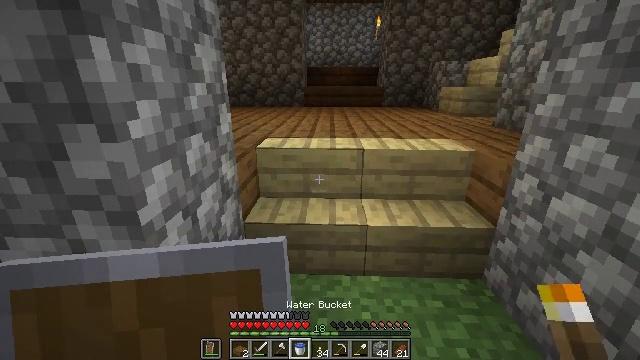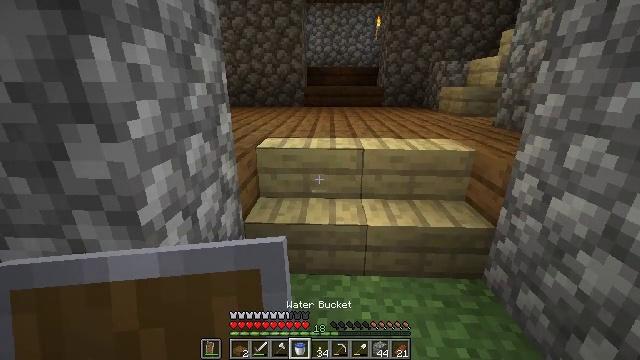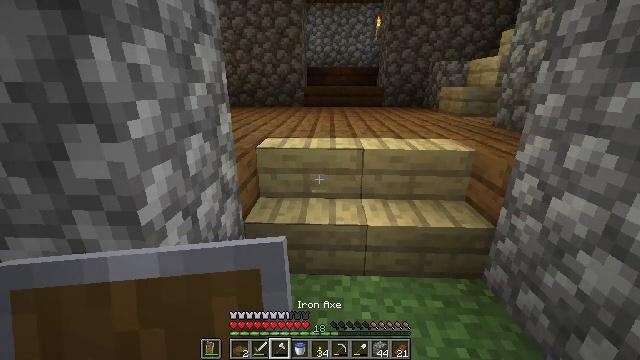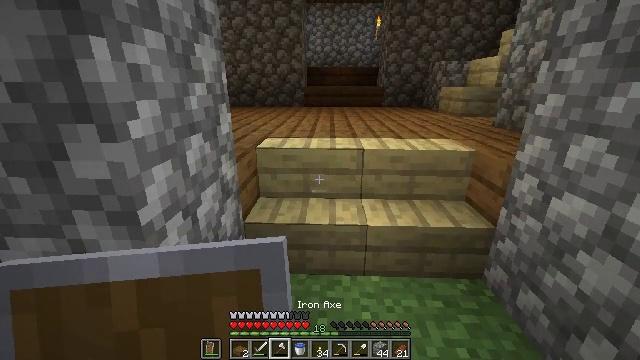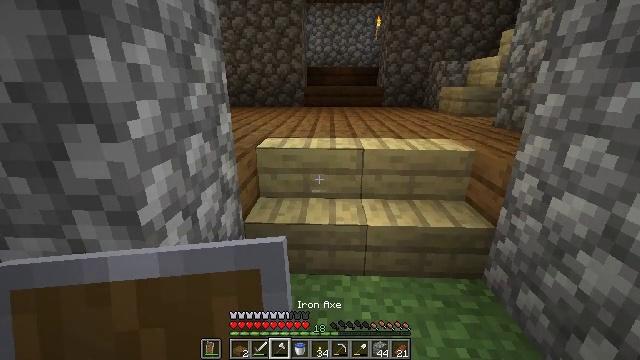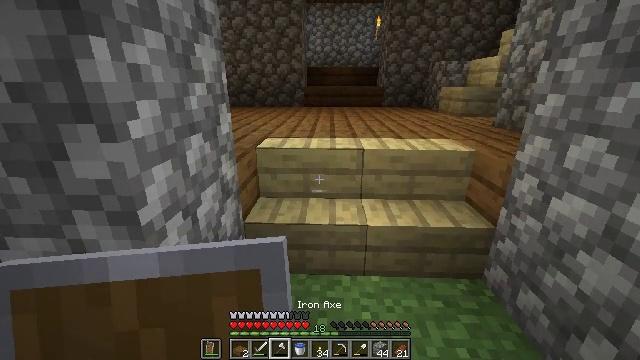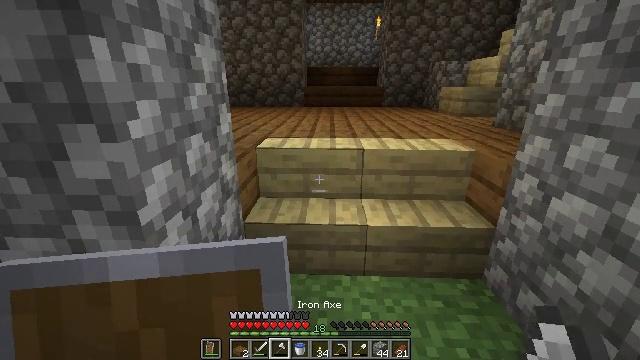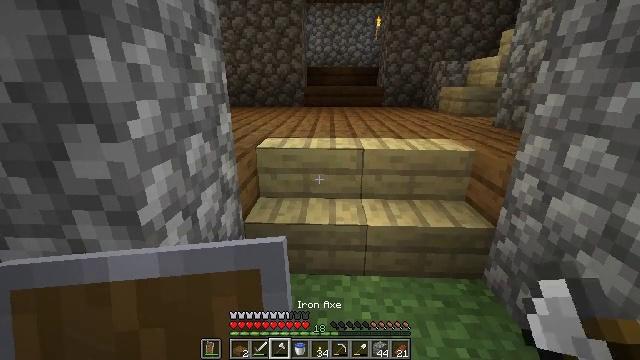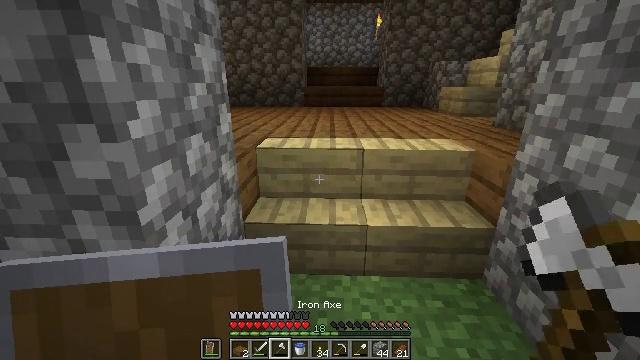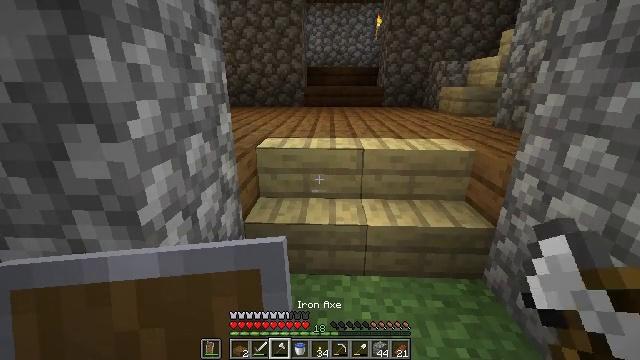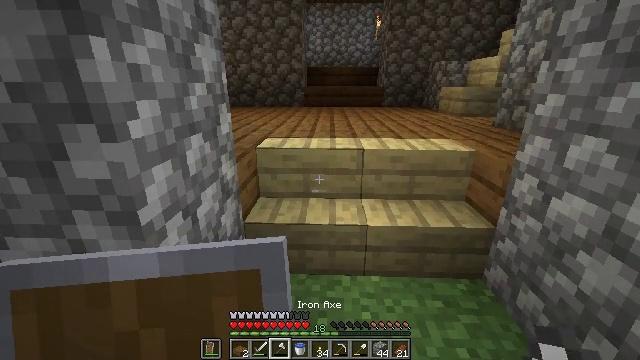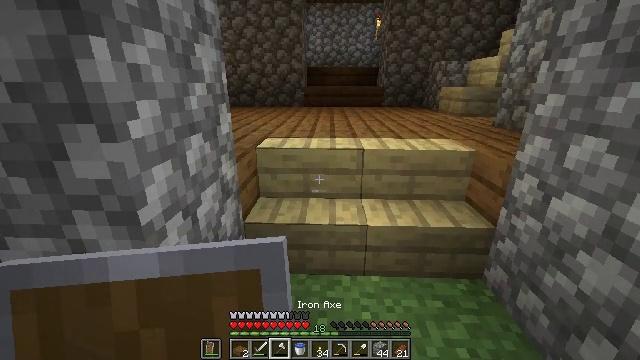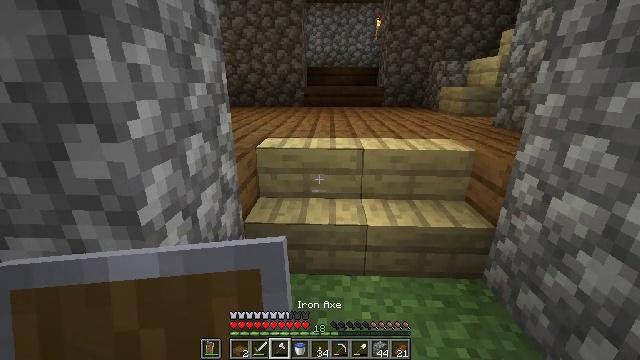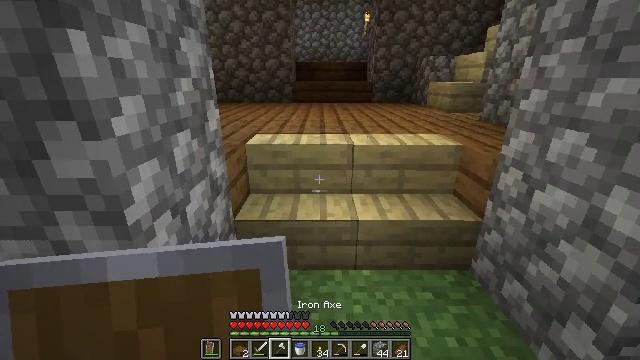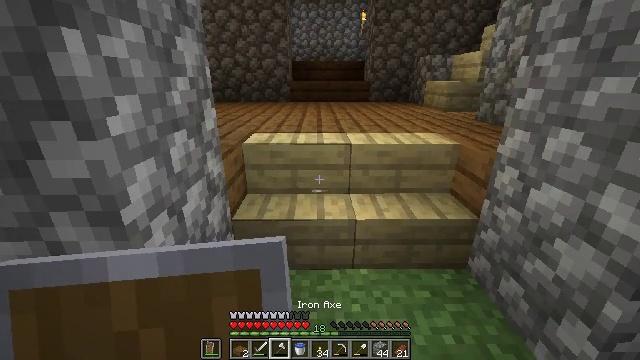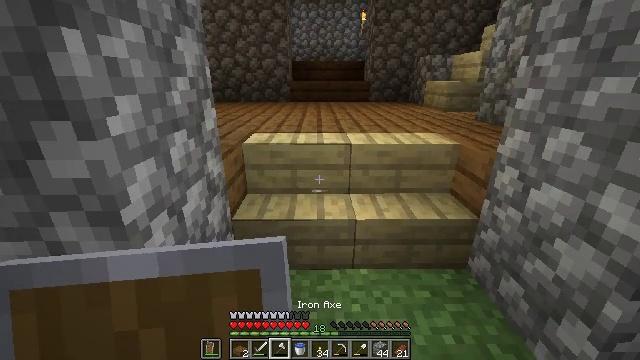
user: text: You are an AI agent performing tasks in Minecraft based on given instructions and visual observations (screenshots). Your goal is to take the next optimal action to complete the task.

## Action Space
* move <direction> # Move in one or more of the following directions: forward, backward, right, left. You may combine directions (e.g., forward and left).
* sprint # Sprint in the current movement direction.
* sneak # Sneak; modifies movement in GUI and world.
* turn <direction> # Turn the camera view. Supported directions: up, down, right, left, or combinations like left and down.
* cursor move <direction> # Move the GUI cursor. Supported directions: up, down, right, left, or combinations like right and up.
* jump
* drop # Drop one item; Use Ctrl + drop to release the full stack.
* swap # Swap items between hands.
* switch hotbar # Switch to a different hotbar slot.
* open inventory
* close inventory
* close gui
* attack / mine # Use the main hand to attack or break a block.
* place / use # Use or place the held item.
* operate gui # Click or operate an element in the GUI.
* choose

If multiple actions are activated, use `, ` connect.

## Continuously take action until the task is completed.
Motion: motion action
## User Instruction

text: Collect the birch stairs for reuse.
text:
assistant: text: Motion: no_op
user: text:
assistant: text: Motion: no_op
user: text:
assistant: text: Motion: no_op
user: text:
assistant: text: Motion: no_op
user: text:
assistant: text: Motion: no_op
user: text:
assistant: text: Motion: no_op
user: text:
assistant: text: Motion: no_op
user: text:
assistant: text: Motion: no_op
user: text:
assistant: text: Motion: no_op
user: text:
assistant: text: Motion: no_op
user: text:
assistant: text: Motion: no_op
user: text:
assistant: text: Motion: no_op
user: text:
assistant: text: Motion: turn right
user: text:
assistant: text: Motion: no_op
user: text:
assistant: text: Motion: no_op
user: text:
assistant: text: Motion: attack / mine
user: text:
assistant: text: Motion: attack / mine
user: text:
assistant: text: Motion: attack / mine
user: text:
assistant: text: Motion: attack / mine
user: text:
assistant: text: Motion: attack / mine
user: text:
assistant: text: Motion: attack / mine
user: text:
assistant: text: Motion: attack / mine
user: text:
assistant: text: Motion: attack / mine
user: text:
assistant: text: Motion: attack / mine
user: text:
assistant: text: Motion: attack / mine
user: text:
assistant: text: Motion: turn right, attack / mine
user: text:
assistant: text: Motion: turn right, attack / mine
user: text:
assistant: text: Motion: turn right and down, attack / mine
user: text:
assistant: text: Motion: attack / mine
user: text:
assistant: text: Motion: attack / mine